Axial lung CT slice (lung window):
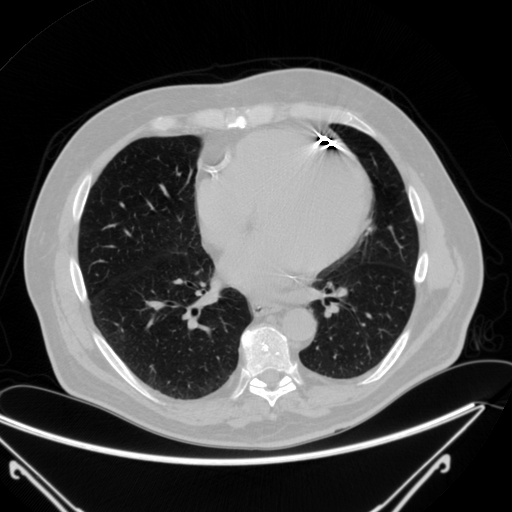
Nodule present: no